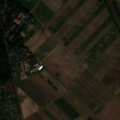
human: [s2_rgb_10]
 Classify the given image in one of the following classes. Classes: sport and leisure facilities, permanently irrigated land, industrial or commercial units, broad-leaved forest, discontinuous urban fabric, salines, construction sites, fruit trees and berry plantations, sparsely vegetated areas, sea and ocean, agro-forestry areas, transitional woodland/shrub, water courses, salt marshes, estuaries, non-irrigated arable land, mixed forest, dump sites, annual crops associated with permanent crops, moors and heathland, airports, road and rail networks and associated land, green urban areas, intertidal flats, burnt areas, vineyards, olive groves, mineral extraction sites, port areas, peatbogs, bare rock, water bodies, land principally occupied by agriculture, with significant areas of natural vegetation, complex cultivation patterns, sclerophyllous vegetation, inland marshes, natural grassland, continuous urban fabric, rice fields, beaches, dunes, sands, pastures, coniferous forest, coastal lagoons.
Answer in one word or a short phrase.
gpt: discontinuous urban fabric, industrial or commercial units, sport and leisure facilities, non-irrigated arable land